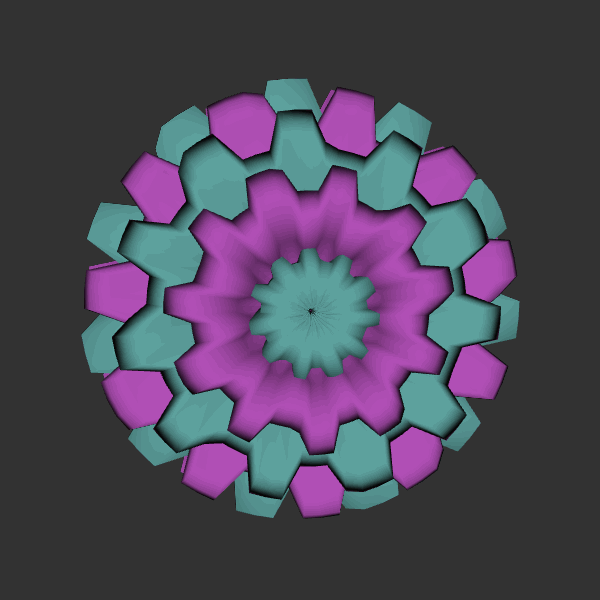
Background: dark